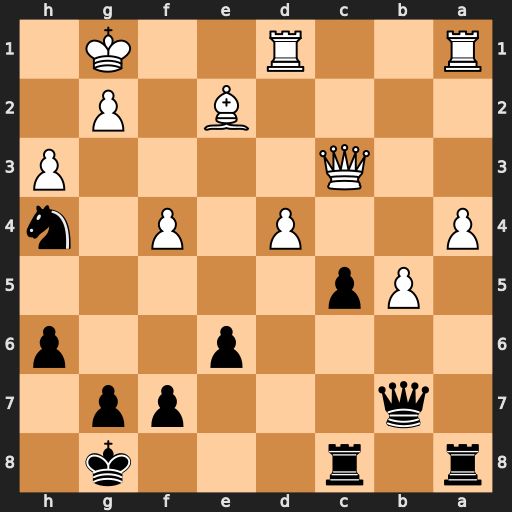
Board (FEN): r1r3k1/1q3pp1/4p2p/1Pp5/P2P1P1n/2Q4P/4B1P1/R2R2K1
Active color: b
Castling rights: -
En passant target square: -
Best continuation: Qxg2#